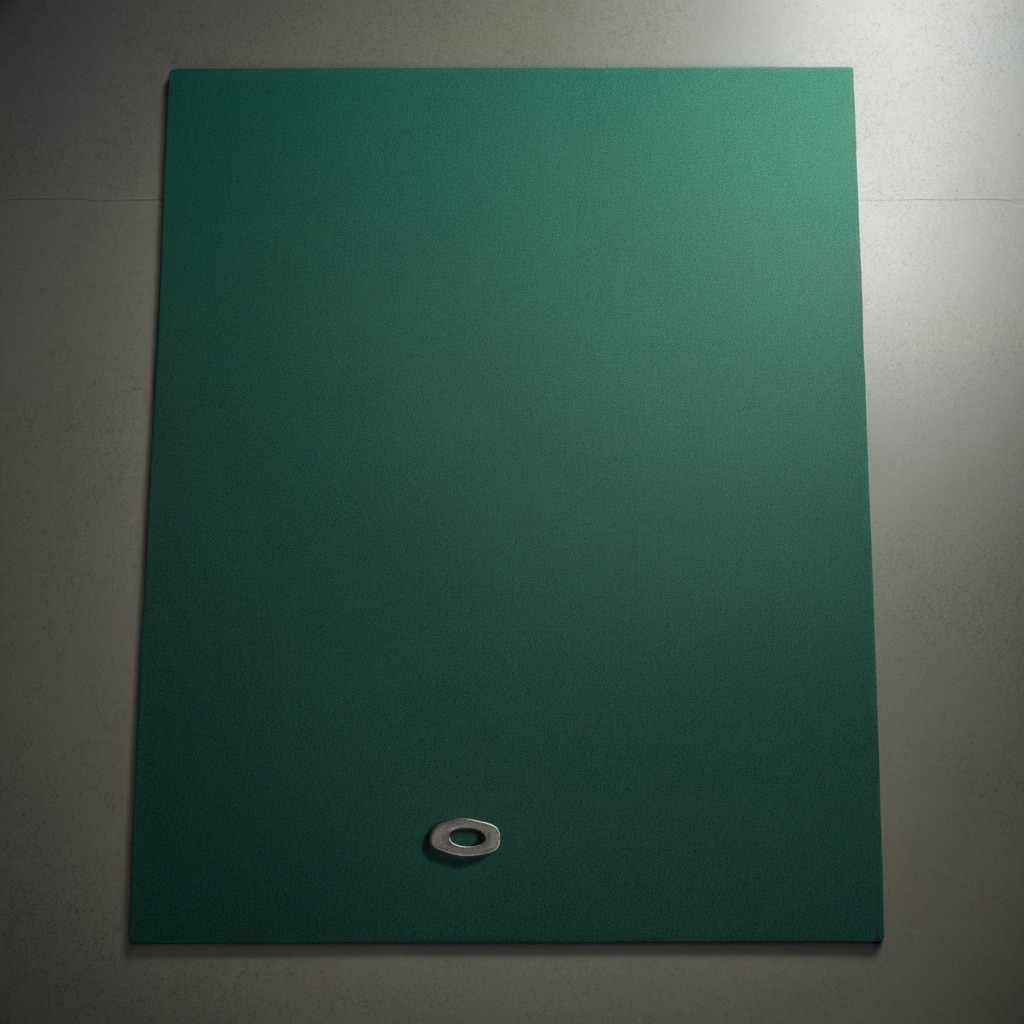
A flat metal washer lying on a green rubber mat inside a workshop under bright overhead lighting crisp shadows high clarity worn but beneath the mat